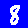
Digit: 8